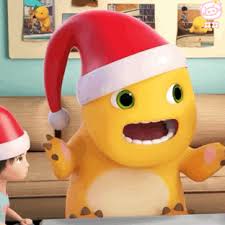
Label: nailong